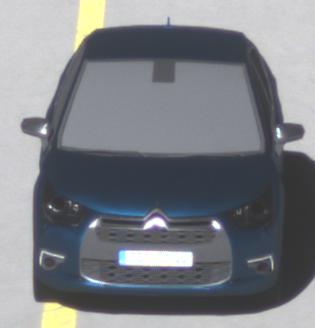
Make: Citroen
Model: DS 4 VTi 120
Detailed model: DS 4
Model produced from: 2011/05
Model produced until: 2015/01
Doors: 5
Color: blue
Road condition: dry road
Daytime: morning or afternoon
Contrast: high contrast